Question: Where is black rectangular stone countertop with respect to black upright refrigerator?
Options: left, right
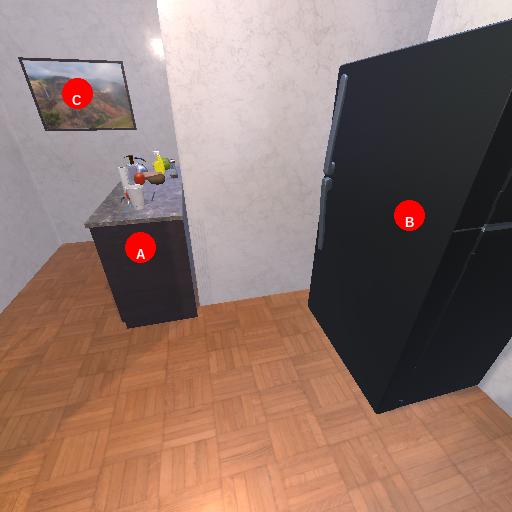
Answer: left